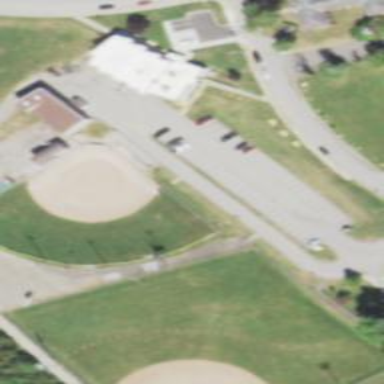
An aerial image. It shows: Baseball pitch for leisure and sports activities.